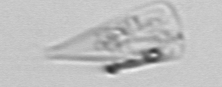
Label: Licmophora